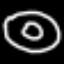
Label: donut